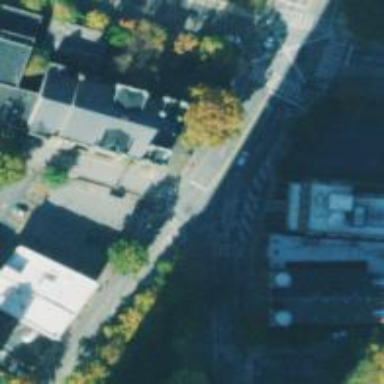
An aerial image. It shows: Secondary road with cycleway running alongside it.